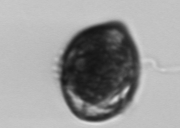
Label: Gyrodinium